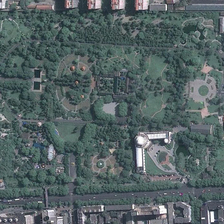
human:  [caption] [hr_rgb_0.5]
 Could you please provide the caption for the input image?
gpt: some buildings are around a park with many green trees .

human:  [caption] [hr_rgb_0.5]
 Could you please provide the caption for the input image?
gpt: some buildings are around a park with many green trees .

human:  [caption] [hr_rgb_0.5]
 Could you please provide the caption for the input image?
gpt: some buildings are around a park with many green trees .

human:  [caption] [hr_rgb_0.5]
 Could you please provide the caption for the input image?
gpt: some buildings are around a park with many green trees .

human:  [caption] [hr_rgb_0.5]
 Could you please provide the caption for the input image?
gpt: some buildings are around a park with many green trees .